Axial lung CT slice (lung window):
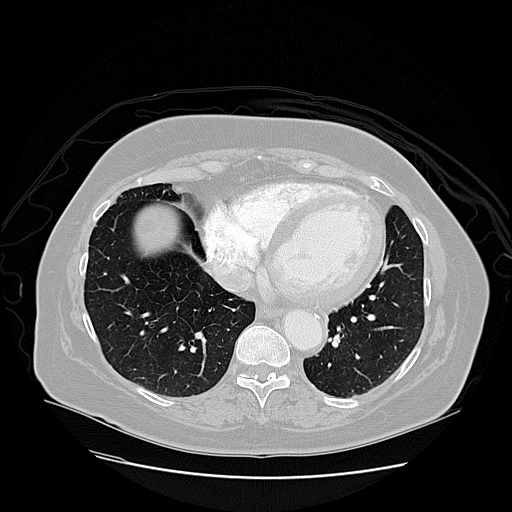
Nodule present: no